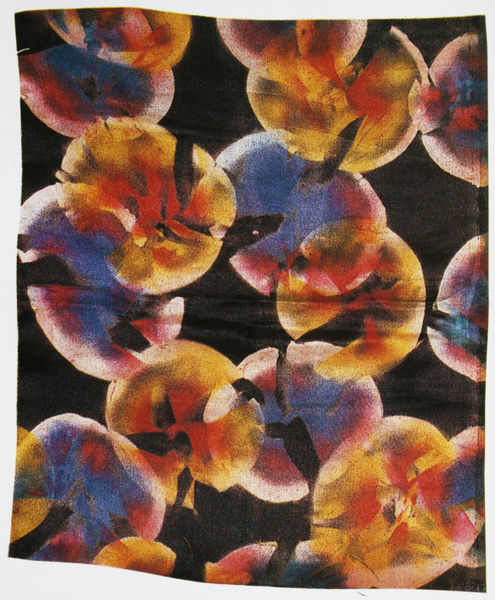
Titel: Stoffmusterentwurf "Farbplaneten"
Künstler: Ljudmila Majakowskaja
Standort: Moskau
Institution: Majakowskij-Museum
Schlagwörter: blau, weiß, gelb, blumen, bunt, hell, orange, schwarz, blüten, rot, tuch, falten, vögel, stoff, rosa, seide, papier, abstrakt, lila, violett, foto, fotografie, photographie, stengel, druck, kreise, entwurf, photo, farbfoto, gewebe, textil, design, blühten, seidenpapier, mikroaufnahme, msuer